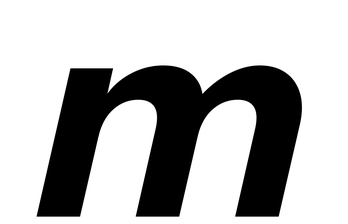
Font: InstrumentSans-Italic_Bold_Italic